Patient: sex M, age 76
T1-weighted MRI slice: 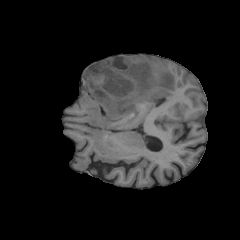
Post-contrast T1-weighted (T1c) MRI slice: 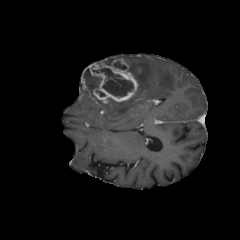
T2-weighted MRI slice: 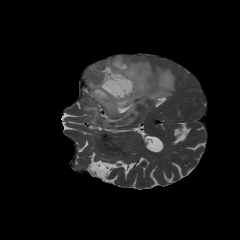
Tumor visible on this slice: yes
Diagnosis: Glioblastoma, IDH-wildtype
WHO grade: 4